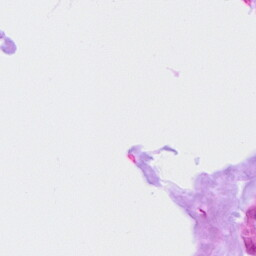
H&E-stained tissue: Ovarian